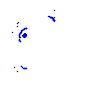
Particle: pion